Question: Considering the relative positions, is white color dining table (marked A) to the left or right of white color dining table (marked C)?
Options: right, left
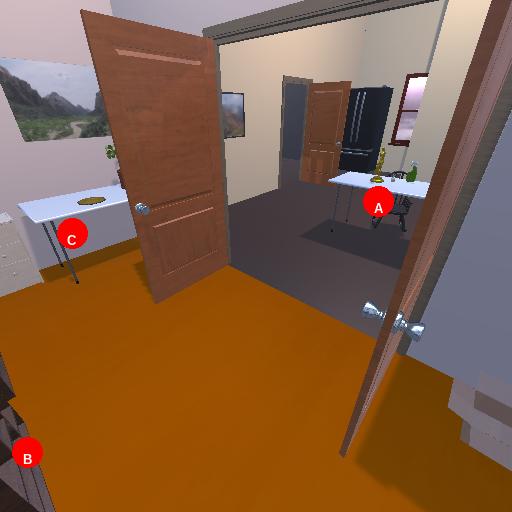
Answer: right